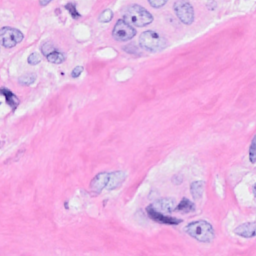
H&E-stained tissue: Breast